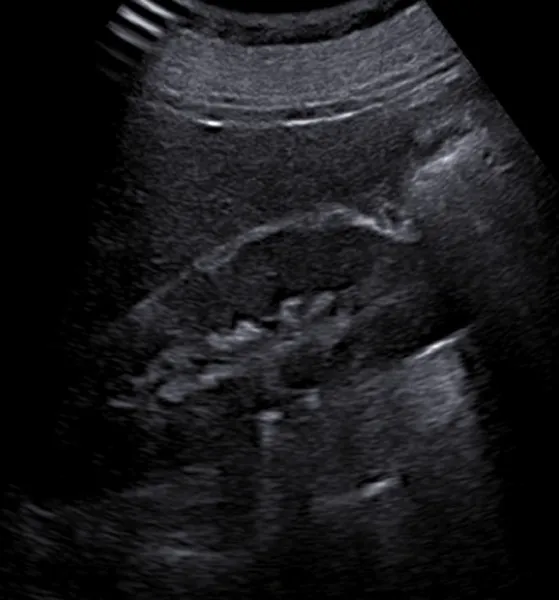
postoperative ultrasound imaging of the left kidney.
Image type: radiology (ultrasound)